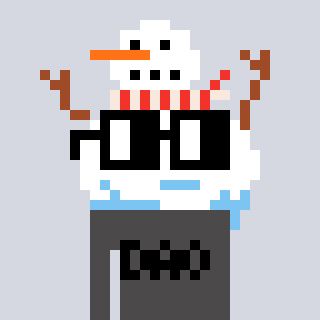
a pixel art character with square black glasses, a snowman-shaped head and a grayscale-colored body on a cool background